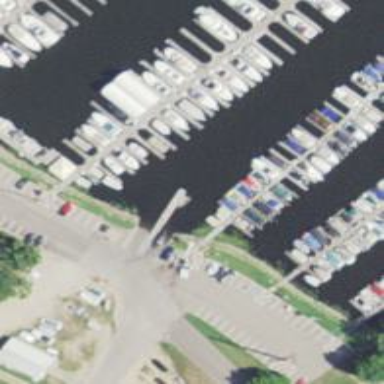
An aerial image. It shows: Slipway on leisure land.